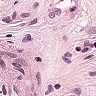
Metastatic tissue present: yes